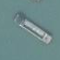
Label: civil